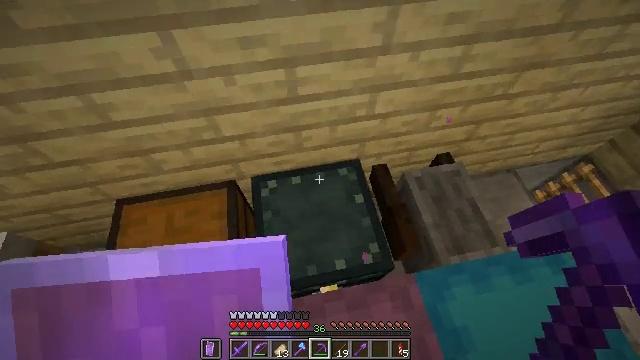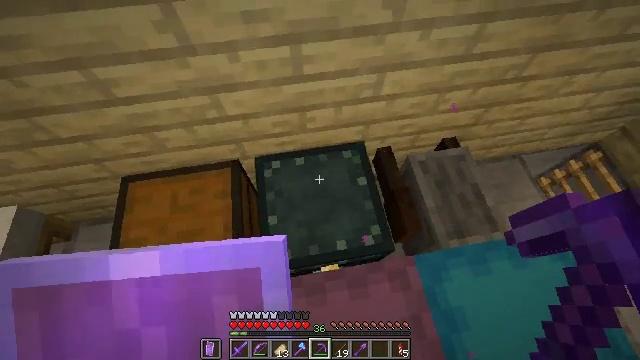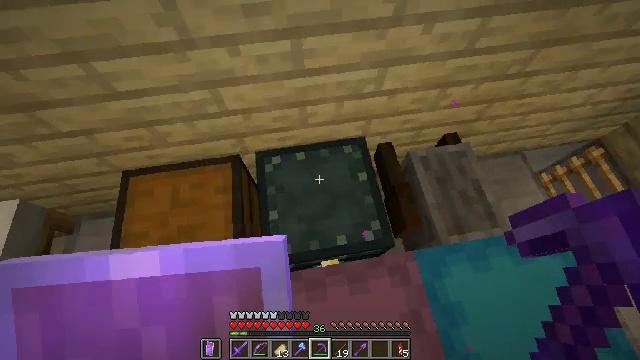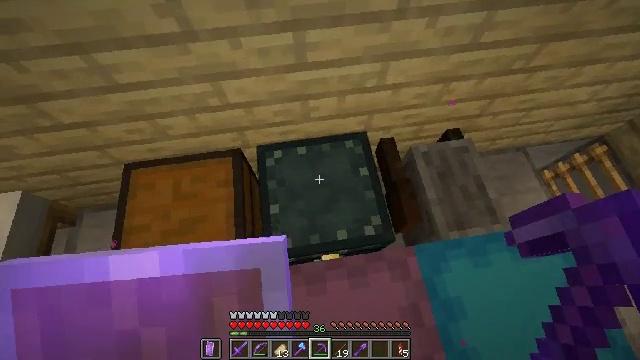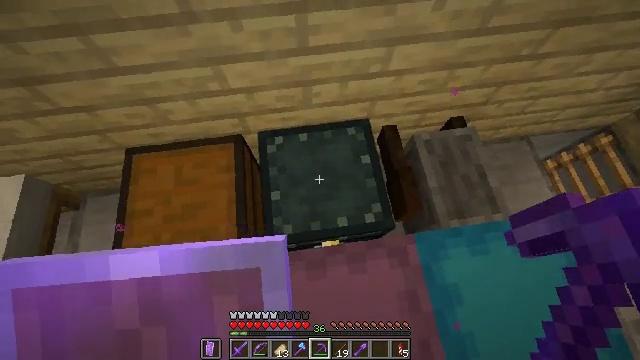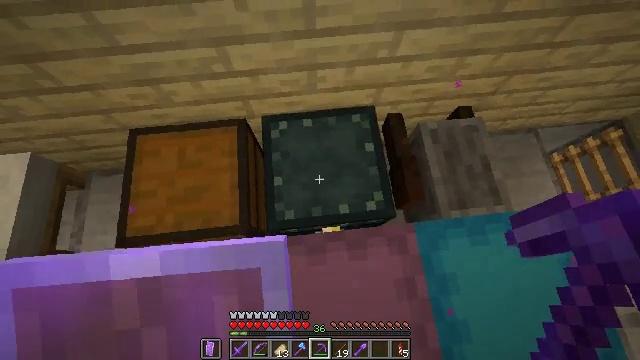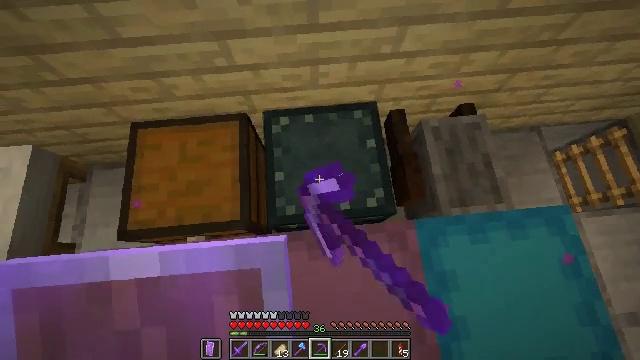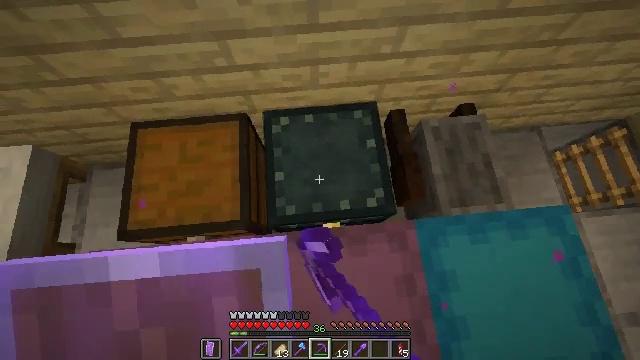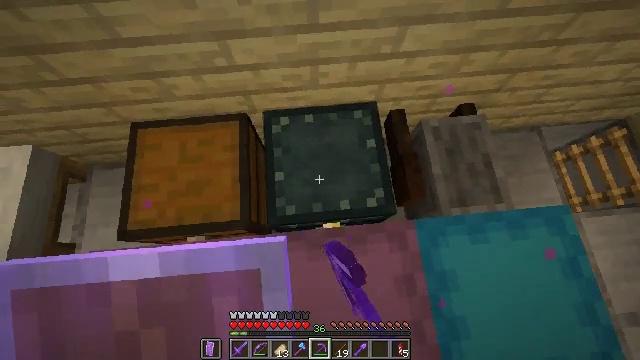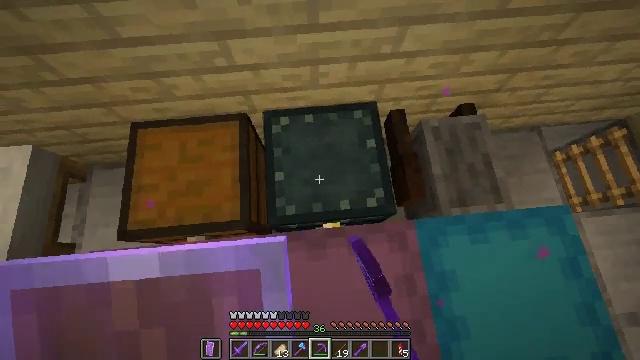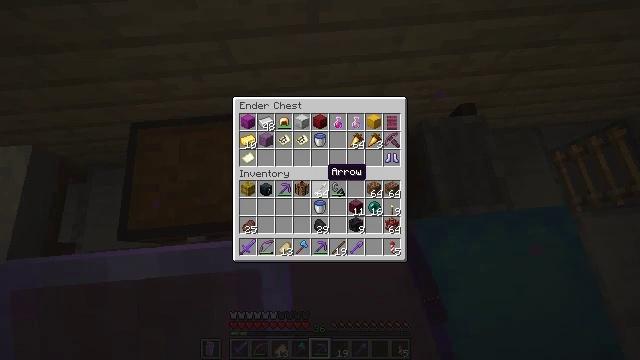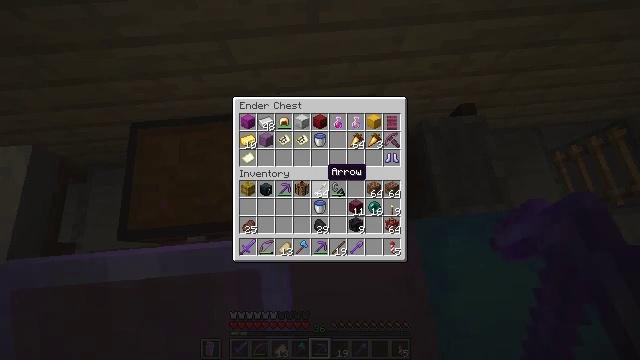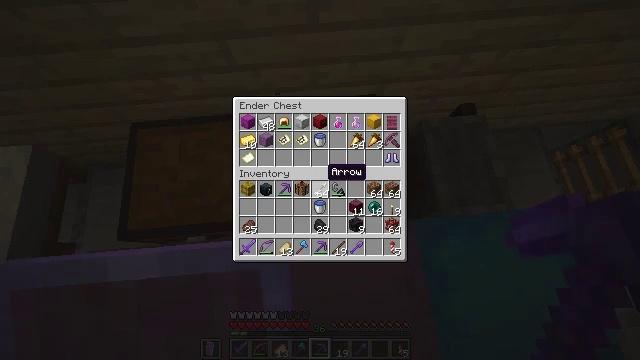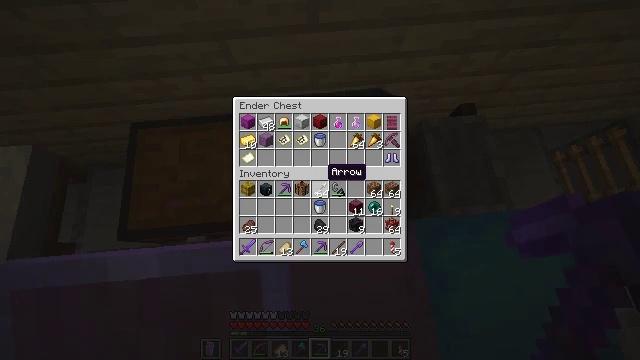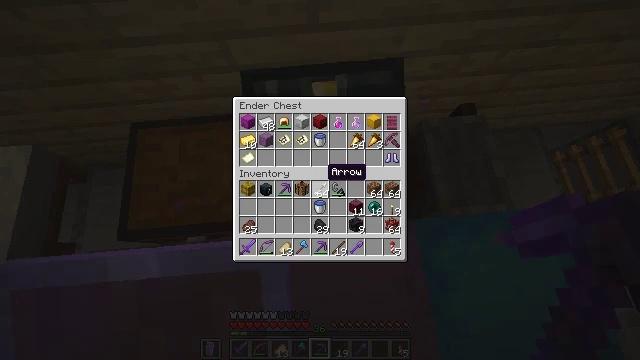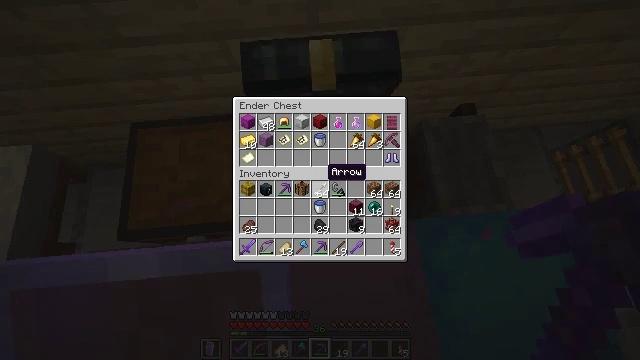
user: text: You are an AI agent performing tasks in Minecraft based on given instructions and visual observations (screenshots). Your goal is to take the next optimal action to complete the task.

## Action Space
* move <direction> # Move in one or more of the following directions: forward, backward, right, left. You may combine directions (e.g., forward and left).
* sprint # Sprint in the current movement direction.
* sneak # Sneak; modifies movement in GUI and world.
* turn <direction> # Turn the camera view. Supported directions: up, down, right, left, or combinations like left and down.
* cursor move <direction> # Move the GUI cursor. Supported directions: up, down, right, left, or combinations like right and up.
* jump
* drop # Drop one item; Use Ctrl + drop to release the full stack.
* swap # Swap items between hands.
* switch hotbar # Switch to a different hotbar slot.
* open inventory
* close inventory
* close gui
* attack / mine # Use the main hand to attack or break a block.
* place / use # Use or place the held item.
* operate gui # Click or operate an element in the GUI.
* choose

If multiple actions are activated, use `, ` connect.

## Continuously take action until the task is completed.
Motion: motion action
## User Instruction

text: Craft crimson planks.
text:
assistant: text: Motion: turn left and down
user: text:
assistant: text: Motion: turn down
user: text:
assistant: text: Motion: turn down
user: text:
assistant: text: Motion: turn down
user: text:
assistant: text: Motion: turn left and down, use / place
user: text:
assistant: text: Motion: use / place
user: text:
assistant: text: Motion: use / place
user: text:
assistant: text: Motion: no_op
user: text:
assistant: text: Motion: no_op
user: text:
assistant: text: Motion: no_op
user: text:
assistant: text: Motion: no_op
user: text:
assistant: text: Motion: no_op
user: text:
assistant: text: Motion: no_op
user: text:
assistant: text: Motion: no_op
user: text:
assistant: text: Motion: no_op
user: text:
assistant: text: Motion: no_op
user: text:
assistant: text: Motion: no_op
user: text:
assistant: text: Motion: no_op
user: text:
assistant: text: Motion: no_op
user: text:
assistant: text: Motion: no_op
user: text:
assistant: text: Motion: no_op
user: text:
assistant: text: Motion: no_op
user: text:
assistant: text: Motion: no_op
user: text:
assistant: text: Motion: no_op
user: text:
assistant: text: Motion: no_op
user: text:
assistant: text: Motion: no_op
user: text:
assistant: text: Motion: no_op
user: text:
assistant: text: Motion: turn left and up
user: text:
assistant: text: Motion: turn left and up
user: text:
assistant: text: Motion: turn left and up